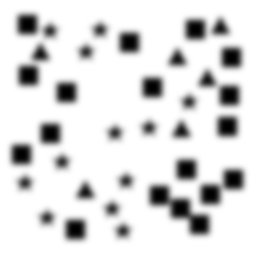
Squares: 18
Triangles: 6
Stars: 12
Total shapes: 36